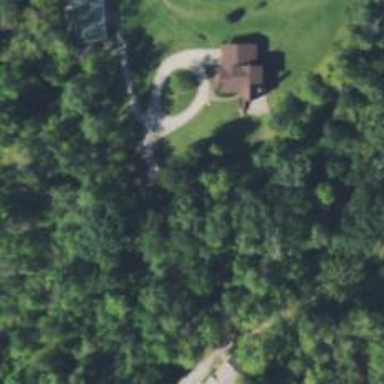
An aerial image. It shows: Driveway leading to service road.